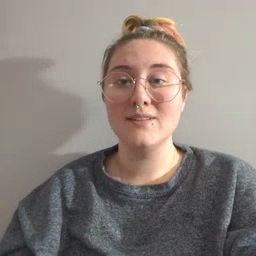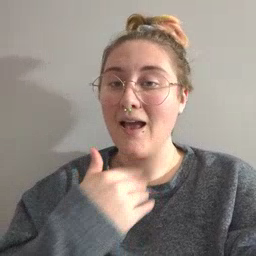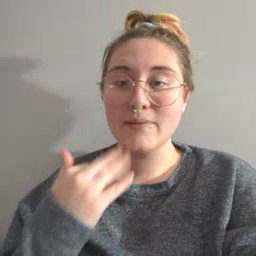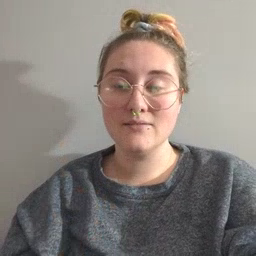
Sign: napkin